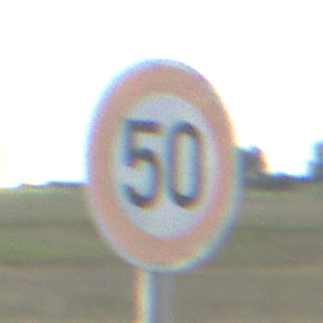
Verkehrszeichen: Geschwindigkeit50
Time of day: Night
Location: Outdoor (Nature)
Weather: Overcast
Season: NotSpecified
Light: Artificial